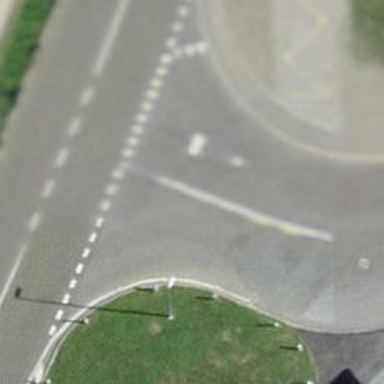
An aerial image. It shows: Road with "give way" sign.